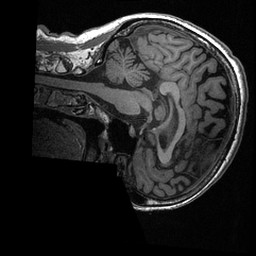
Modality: T1w
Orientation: sagittal
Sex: female
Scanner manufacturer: ge
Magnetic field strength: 3 T
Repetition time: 0.0064 s
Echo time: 0.00281 s